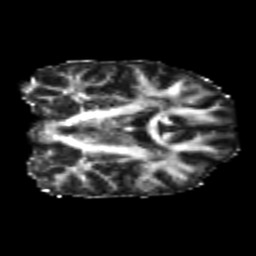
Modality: FA
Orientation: coronal
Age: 22
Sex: female
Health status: healthy
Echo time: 0.074 s